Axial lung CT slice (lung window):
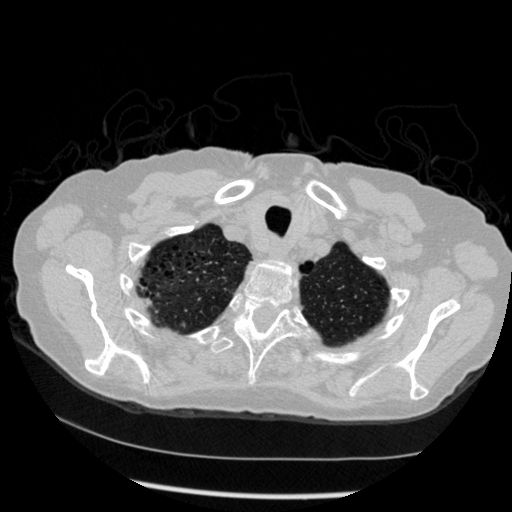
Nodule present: no